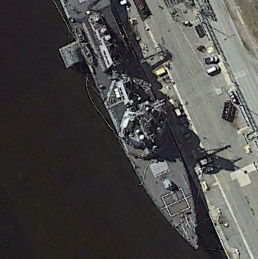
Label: destroyer